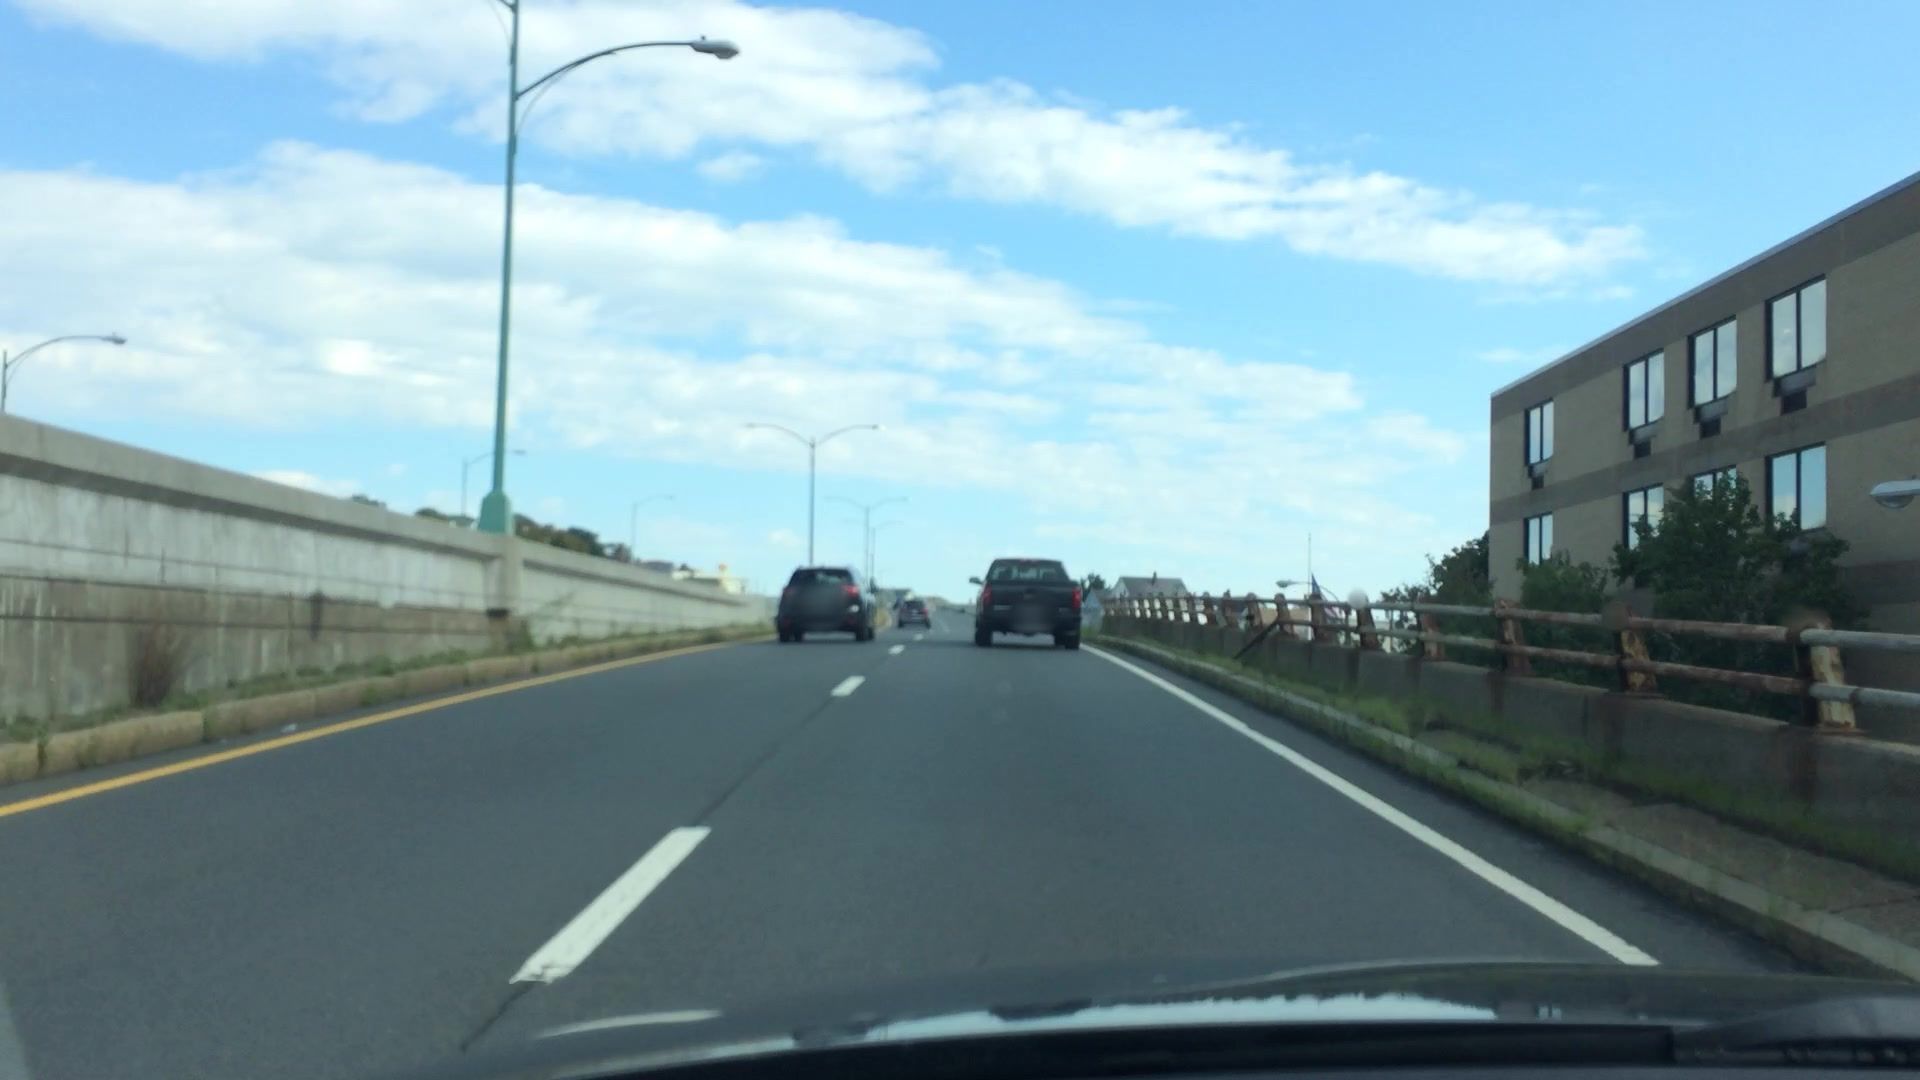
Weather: cloudy
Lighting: day
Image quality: good
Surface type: driving surface
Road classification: trunk
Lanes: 2
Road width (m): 45.7
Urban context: urban centre
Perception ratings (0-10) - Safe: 2.68, Lively: 1.84, Beautiful: 1.04, Boring: 6.92, Depressing: 7.66, Wealthy: 1.5